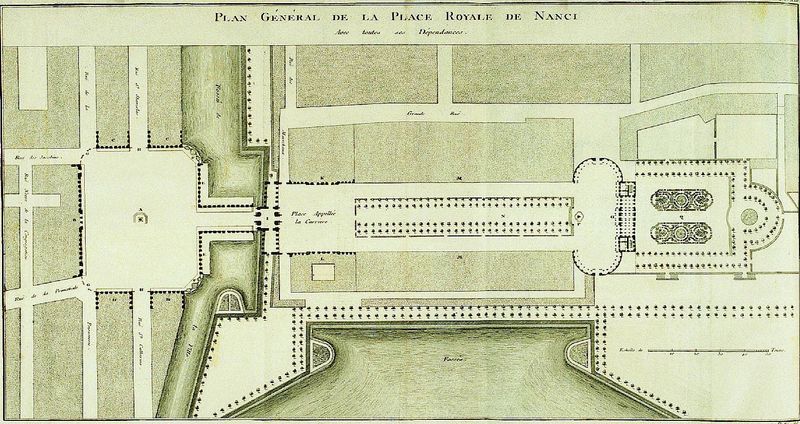
Titel: Nancy, Neuordnung der Platzabfolge
Künstler: Emmanuel Héré de Corny
Schlagwörter: weiß, bäume, grün, frankreich, zeichnung, gebäude, park, schloss, weg, wiese, architektur, kirche, wege, garten, papier, allee, platz, französisch, gerade, straßen, burg, palast, reihen, general, plan, königlich, nancy, stadtplatz, palace, grundriss, maßstab, ordnung, gartenanlage, grundris, schlossgarten, sichtachsen, place, royale, nanci, place royale, plan generale, plan general